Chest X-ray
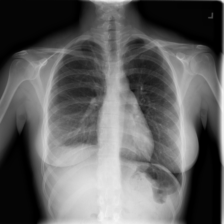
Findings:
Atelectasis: negative
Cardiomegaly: negative
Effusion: negative
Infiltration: negative
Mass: negative
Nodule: negative
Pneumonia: negative
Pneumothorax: positive
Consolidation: negative
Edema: negative
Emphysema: negative
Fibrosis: negative
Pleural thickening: negative
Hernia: negative